Field crop: maize
Growth stage: 2
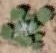
Species: chenopodium